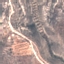
Land use / land cover class: HerbaceousVegetation